Pattern: Padding
Description: Pad an image with random colors, height and width.
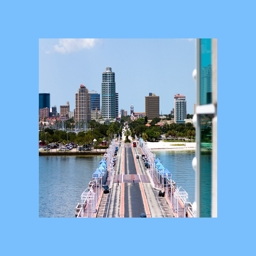
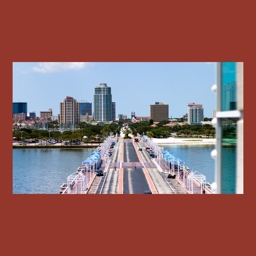
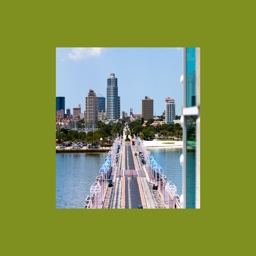
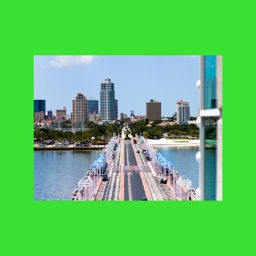